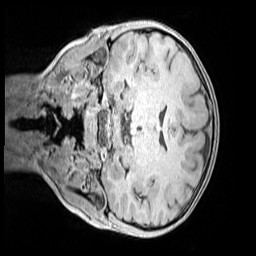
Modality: MP2RAGE
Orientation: coronal
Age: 10
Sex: male
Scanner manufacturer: siemens
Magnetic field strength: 3 T
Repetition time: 4 s
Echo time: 0.00299 s